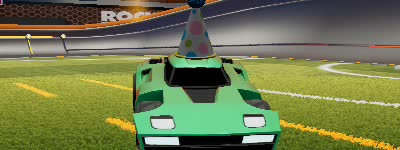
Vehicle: breakout